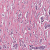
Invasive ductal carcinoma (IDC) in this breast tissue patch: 1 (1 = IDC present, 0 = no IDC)